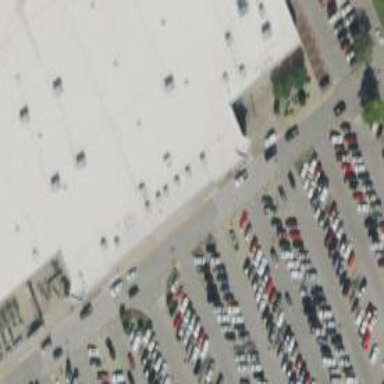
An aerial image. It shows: Parking space.